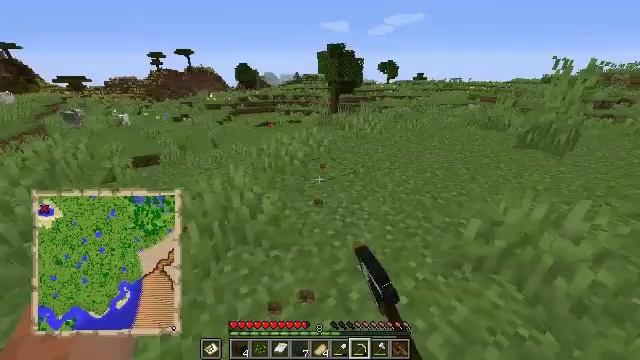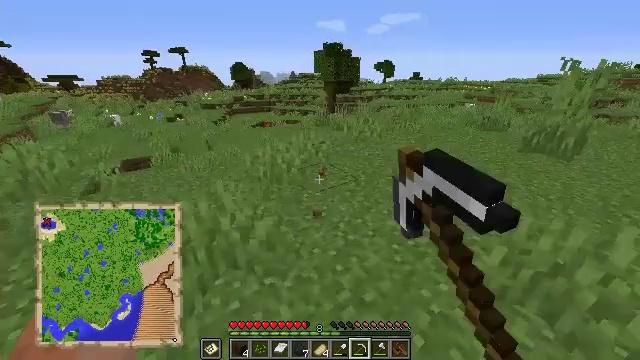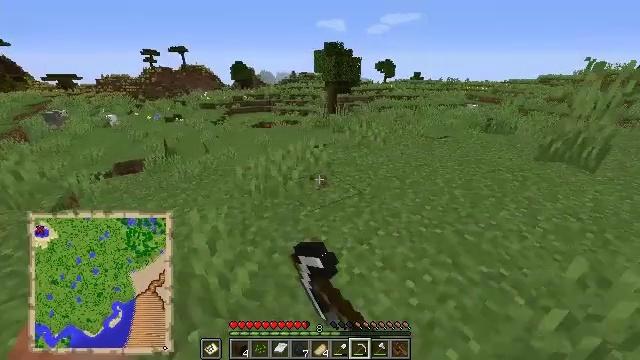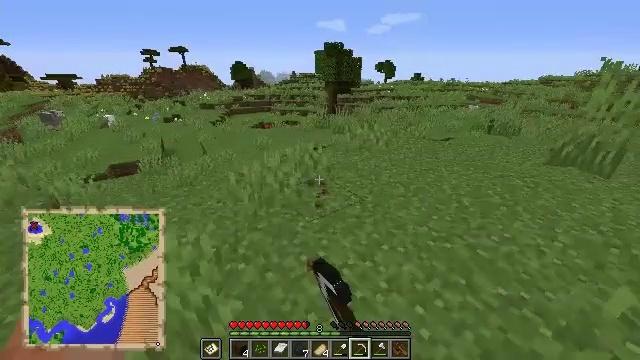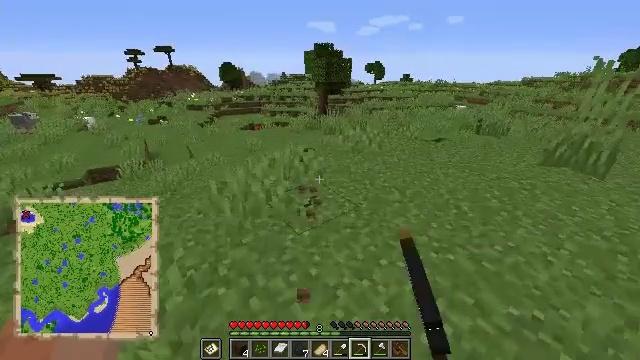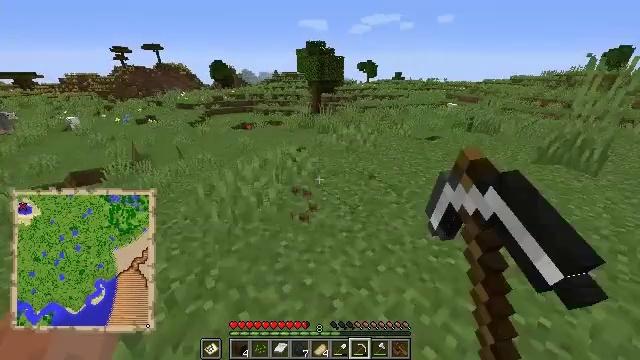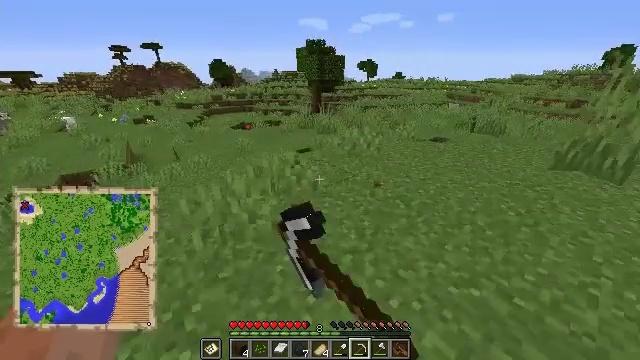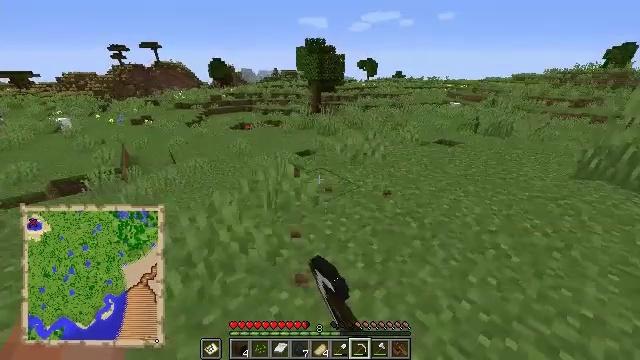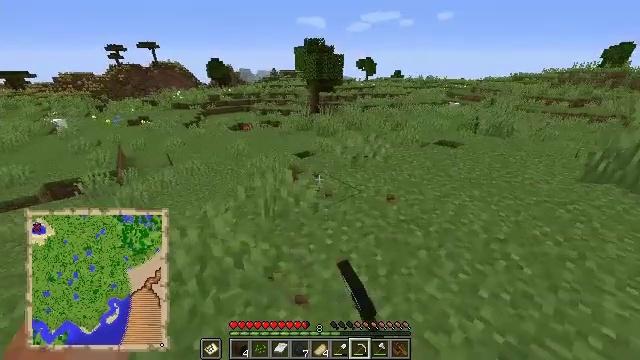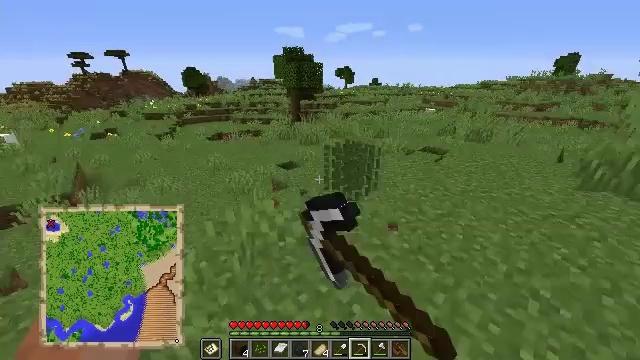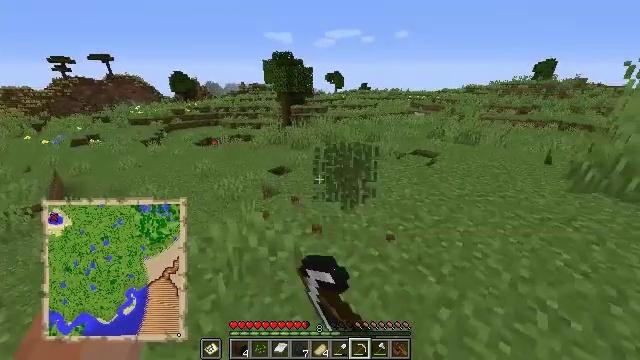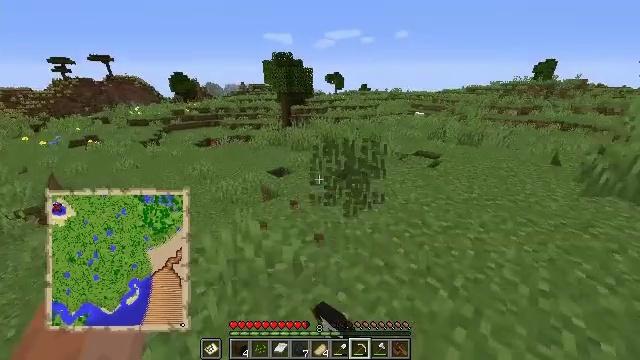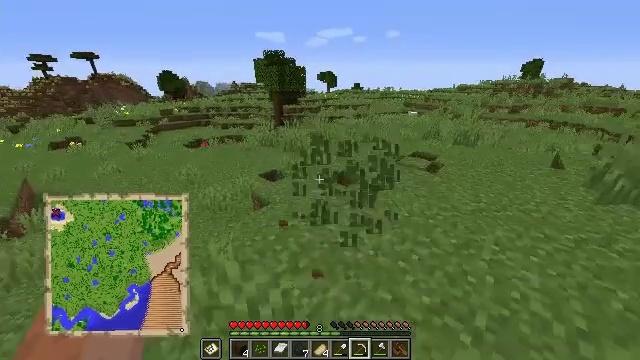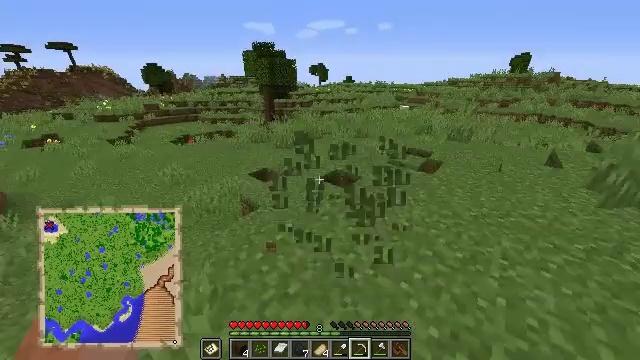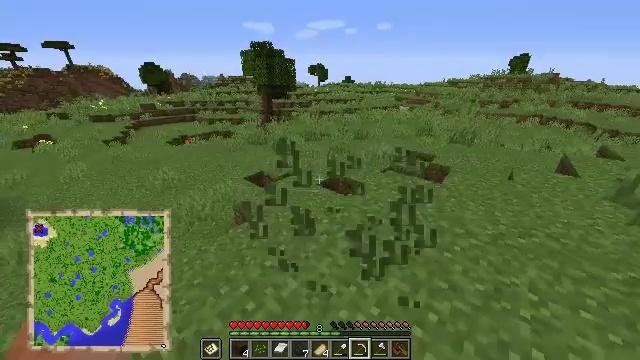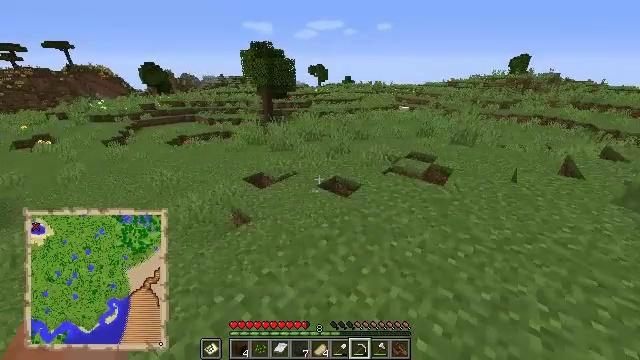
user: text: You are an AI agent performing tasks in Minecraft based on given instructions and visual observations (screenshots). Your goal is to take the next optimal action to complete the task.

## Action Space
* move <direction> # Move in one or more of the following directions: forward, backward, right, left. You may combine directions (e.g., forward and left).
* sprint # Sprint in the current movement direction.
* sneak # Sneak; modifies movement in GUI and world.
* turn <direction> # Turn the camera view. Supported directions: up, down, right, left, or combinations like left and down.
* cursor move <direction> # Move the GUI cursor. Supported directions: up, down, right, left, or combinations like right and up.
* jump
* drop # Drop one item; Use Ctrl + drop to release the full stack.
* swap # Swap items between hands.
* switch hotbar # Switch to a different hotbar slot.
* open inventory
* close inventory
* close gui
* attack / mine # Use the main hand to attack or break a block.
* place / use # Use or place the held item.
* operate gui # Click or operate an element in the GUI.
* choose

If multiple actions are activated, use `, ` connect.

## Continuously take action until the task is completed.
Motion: motion action
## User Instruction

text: Gather grass on the ground.
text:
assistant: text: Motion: move forward, attack / mine
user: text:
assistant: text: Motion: move forward, attack / mine
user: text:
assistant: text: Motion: move forward, attack / mine
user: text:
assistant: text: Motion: move forward, turn right, attack / mine
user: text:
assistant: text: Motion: move forward, turn right, attack / mine
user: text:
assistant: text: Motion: move forward, attack / mine
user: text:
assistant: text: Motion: move forward, attack / mine
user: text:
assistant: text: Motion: move forward, attack / mine
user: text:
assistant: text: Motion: move forward, turn right and up, attack / mine
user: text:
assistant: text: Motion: move forward, turn right, attack / mine
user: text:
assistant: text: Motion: move forward, attack / mine
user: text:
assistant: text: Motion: move forward, turn right, attack / mine
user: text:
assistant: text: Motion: move forward, turn right and down, attack / mine
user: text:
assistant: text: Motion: move forward, attack / mine
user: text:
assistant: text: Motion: move forward, attack / mine
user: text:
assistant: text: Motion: move forward, attack / mine
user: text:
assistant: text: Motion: move forward, attack / mine
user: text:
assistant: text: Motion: move forward, turn down, attack / mine
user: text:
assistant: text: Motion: move forward, attack / mine
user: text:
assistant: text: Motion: move forward, attack / mine
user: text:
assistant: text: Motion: move forward, sprint, attack / mine
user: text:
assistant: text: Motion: move forward, sprint
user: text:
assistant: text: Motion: move forward, sprint, turn left and down
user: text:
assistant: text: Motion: move forward, sprint, turn down
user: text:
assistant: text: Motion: move forward, sprint, turn right and down
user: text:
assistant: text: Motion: move forward
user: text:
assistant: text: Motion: move forward
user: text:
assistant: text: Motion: move forward
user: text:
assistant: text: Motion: move forward
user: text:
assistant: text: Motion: move forward